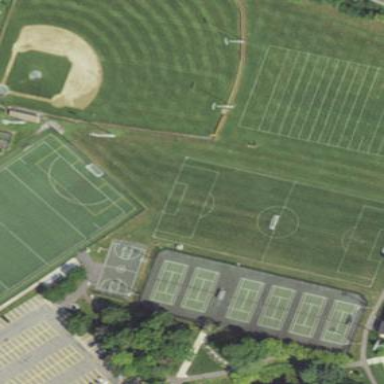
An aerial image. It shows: Soccer pitch for leisureland activities.